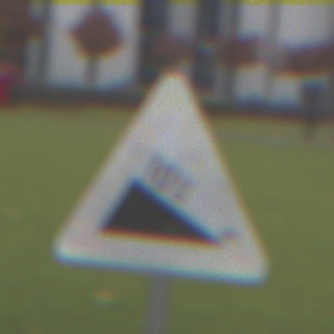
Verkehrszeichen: Gefaelle10
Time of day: Midday
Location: Outdoor (Suburban)
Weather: Overcast
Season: NotSpecified
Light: Natural